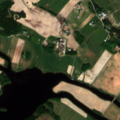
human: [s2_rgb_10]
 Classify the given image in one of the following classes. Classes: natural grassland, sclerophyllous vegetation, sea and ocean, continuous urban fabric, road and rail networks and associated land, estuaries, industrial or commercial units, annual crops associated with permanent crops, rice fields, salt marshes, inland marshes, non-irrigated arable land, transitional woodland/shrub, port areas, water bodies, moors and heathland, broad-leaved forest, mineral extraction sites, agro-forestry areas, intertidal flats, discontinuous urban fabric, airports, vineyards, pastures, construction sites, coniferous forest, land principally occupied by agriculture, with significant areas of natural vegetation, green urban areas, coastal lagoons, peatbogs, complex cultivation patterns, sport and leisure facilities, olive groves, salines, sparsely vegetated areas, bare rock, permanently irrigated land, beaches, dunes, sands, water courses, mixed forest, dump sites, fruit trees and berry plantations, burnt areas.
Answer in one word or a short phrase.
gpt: non-irrigated arable land, land principally occupied by agriculture, with significant areas of natural vegetation, coniferous forest, water bodies